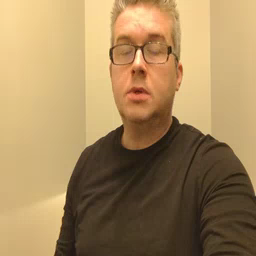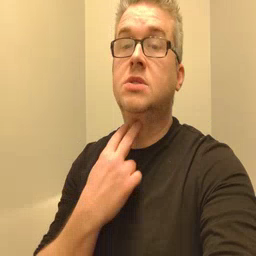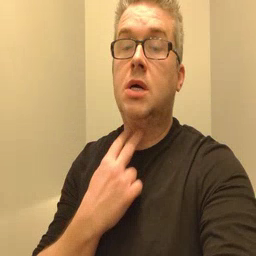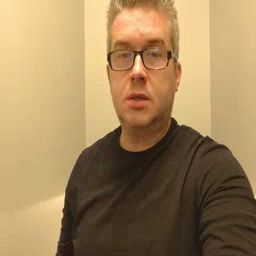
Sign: stuck